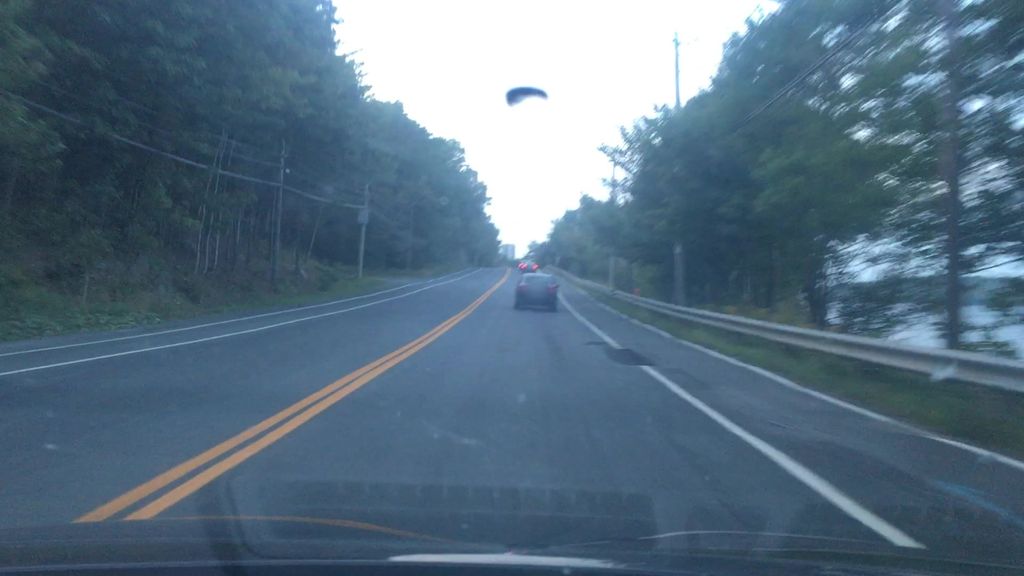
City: halifax